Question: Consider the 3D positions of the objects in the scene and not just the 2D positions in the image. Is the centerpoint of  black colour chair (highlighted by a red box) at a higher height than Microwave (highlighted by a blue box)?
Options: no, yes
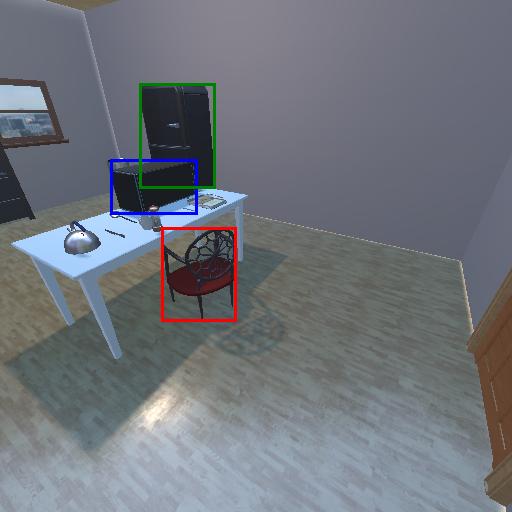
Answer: no